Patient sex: M
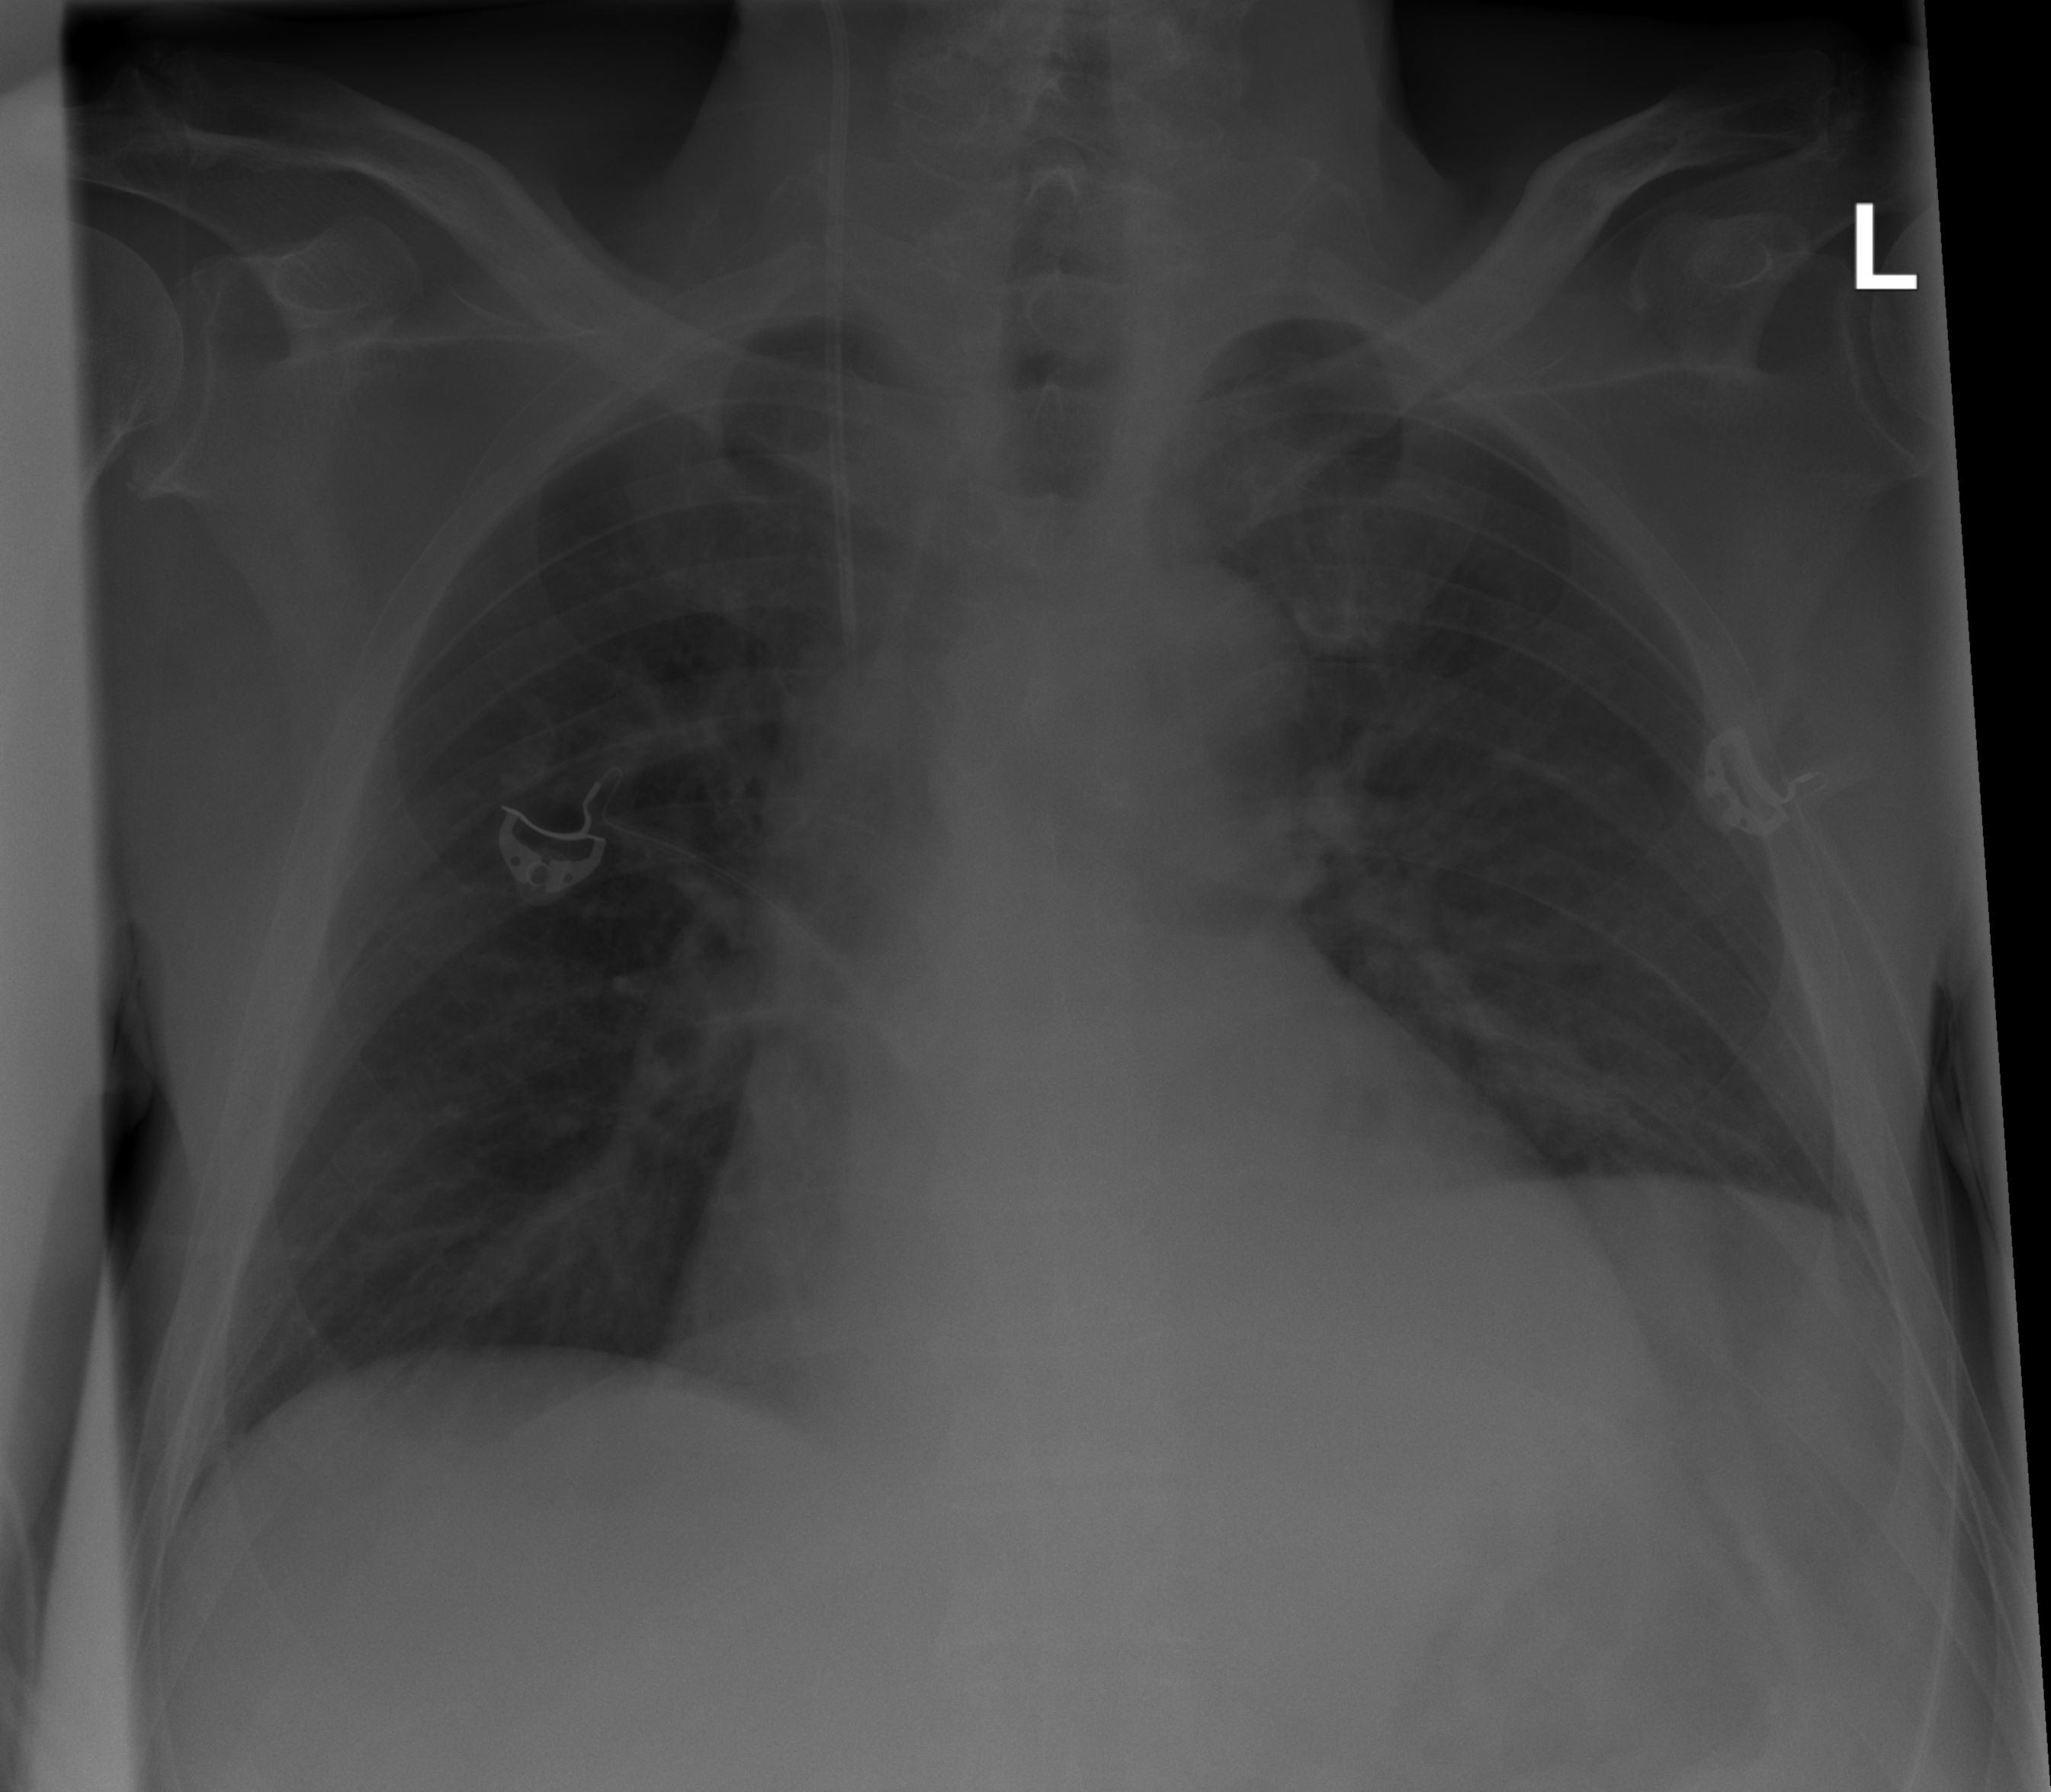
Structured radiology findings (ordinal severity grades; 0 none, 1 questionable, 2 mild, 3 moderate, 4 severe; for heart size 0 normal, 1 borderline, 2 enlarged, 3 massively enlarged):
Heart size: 2
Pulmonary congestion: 0
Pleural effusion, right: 0
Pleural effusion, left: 0
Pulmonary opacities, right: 0
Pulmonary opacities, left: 0
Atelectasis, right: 0
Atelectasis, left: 2